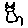
Label: cat